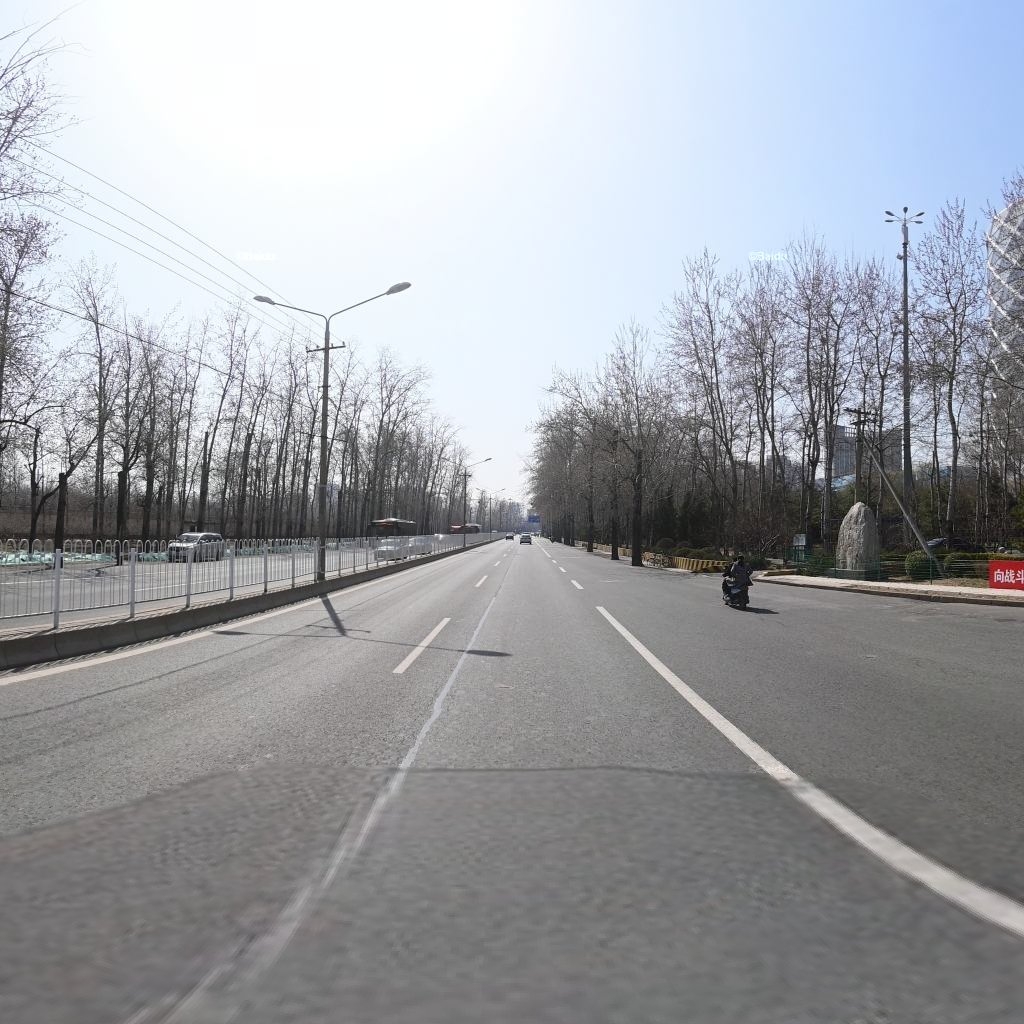
Region: Chaoyang
Road damage annotations: longitudinal patch